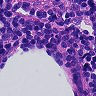
Metastatic tissue present: no